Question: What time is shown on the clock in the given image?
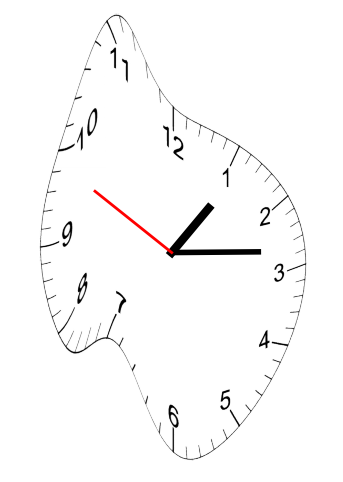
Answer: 01:13:49